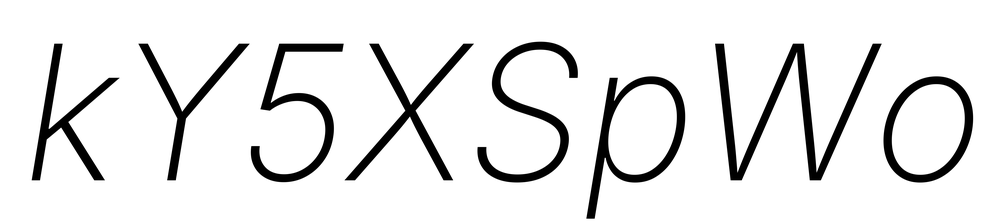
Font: Inter-Italic_ExtraLight_Italic